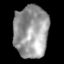
Tissue: lung
Cell type: T cells
Senescence score: 0.2247
Nuclear area (px): 1771
Mean DAPI intensity: 153.753